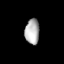
Tissue: lung
Cell type: Endothelial cells
Senescence score: 0.7286
Nuclear area (px): 357
Mean DAPI intensity: 176.415